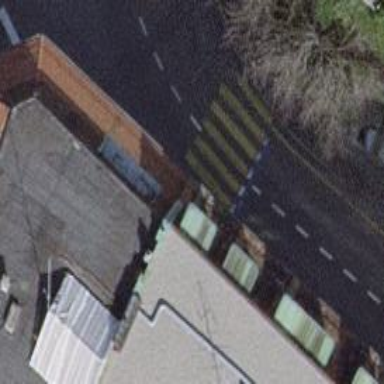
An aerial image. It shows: Zebra crossing for pedestrians.